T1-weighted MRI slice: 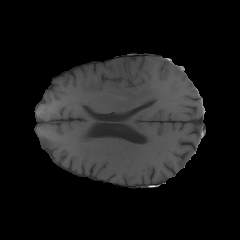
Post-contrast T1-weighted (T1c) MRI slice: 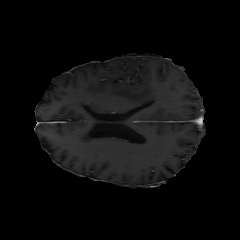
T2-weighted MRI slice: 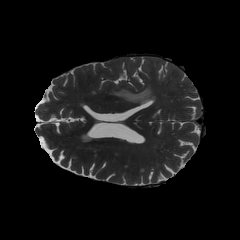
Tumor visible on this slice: yes